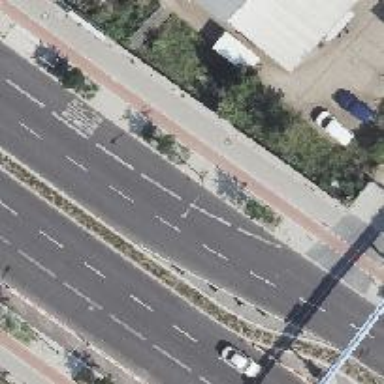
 there is sidewalk with surface made of both asphalt and paving stones."